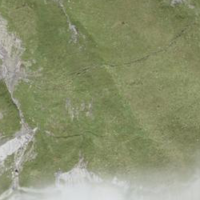
EUNIS habitat code: 23
Species observed at this site:
Zygaena loti